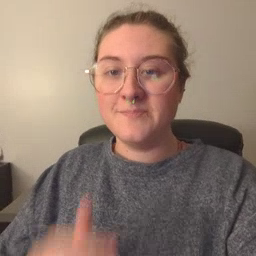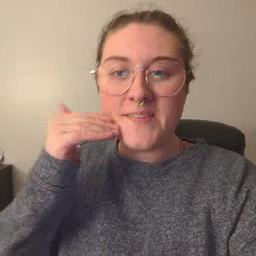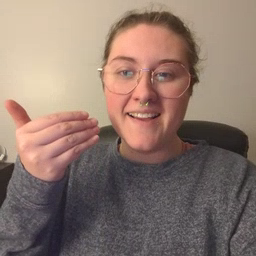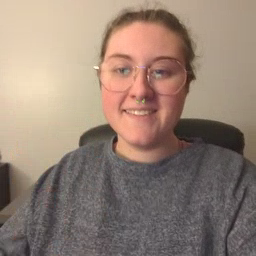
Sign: smile